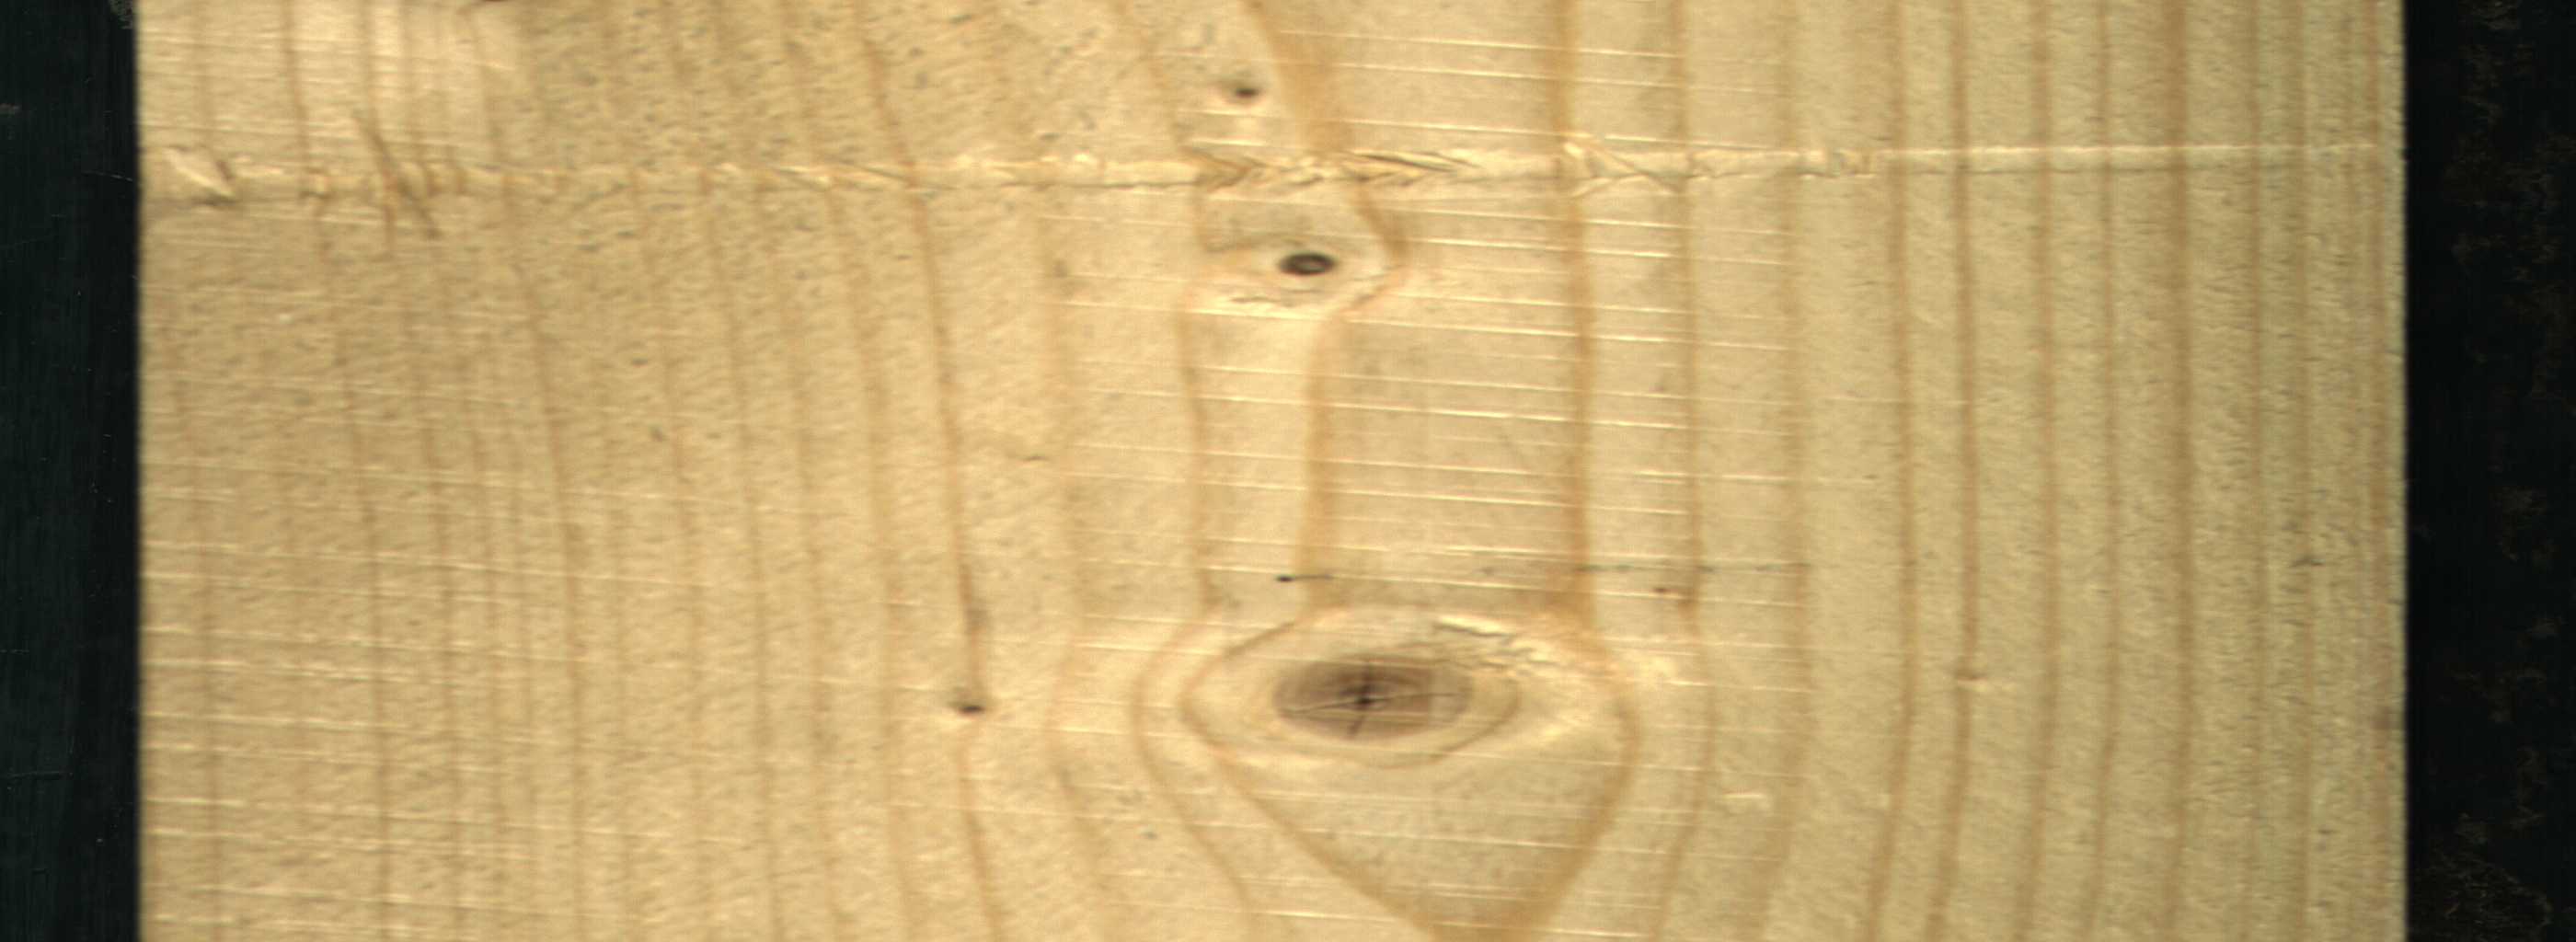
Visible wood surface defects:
Live_Knot
Live_Knot
Live_Knot